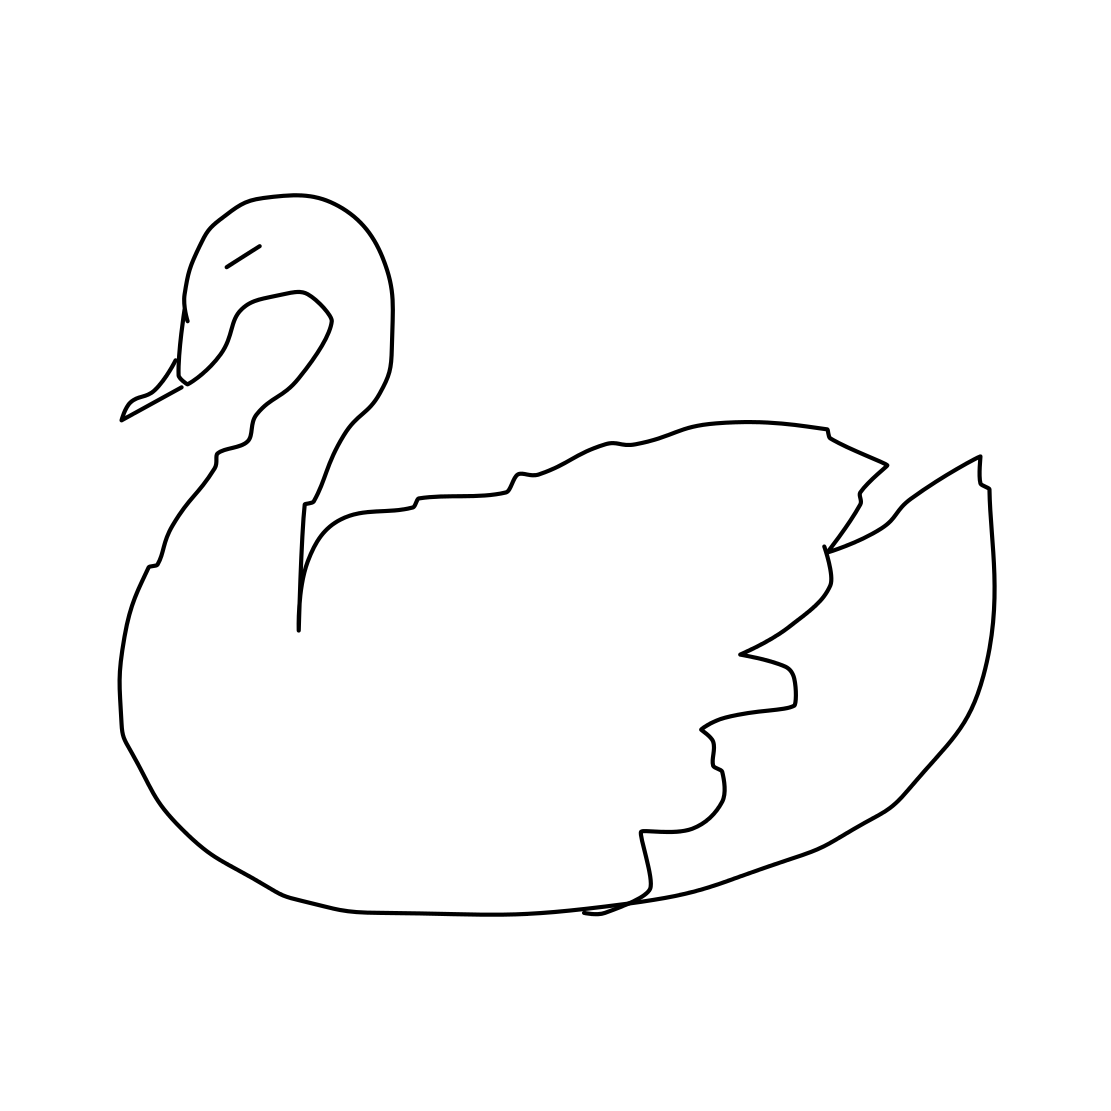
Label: swan